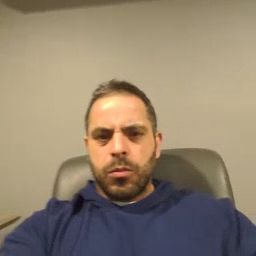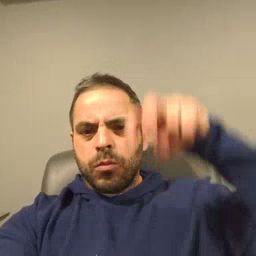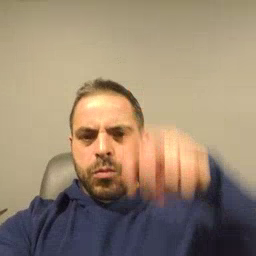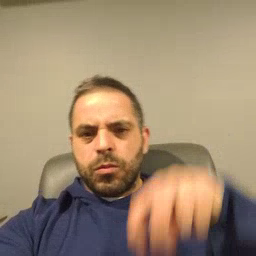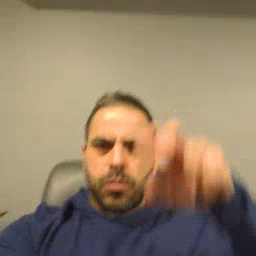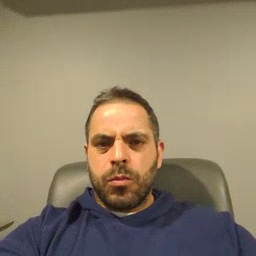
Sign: jump